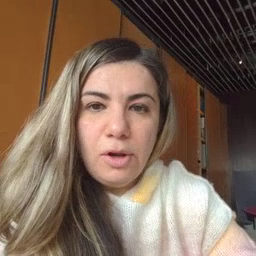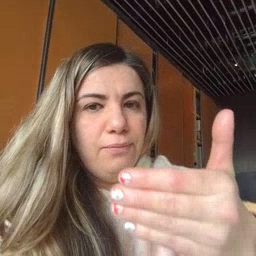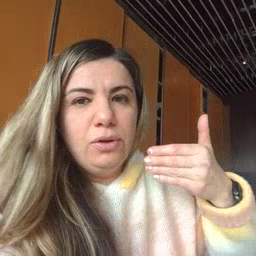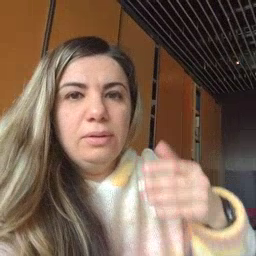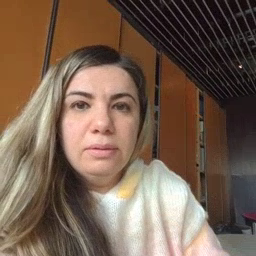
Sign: before